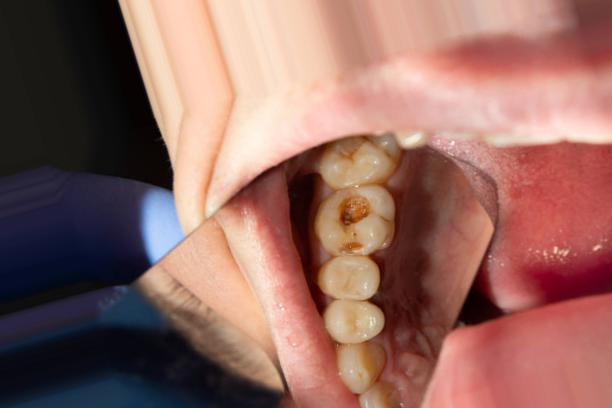
Condition: Caries